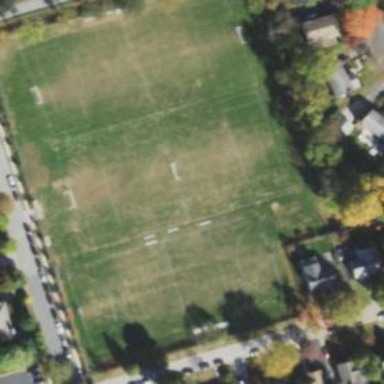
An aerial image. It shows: Soccer pitch designated for leisure and sports activities.